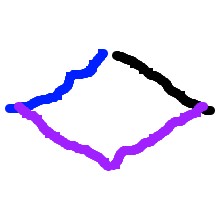
Shape: rhombus